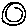
Label: circle